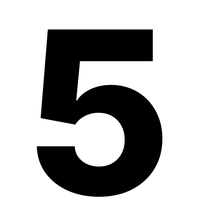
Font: Inter_ExtraBold